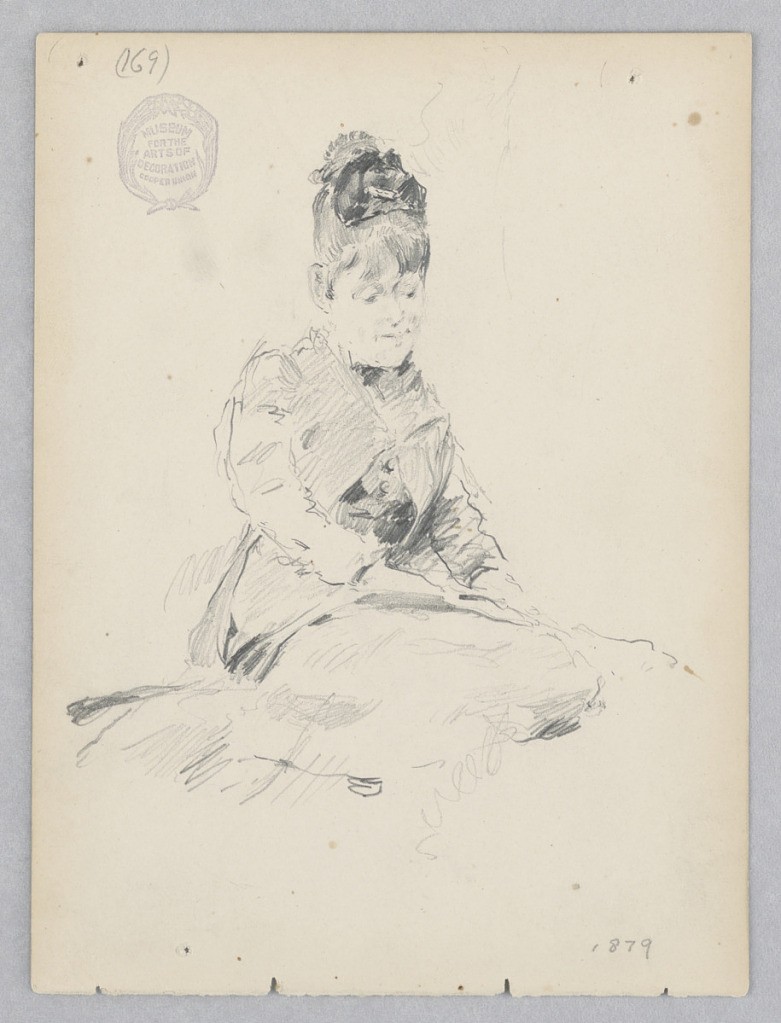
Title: Woman
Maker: Robert Frederick Blum, American, 1857–1903
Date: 1879
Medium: Graphite on wove paper
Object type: Drawing
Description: Sketch of a seated female figure wearing a dress.